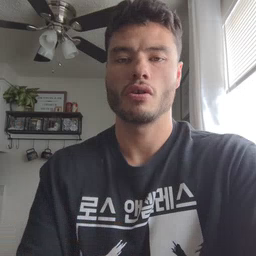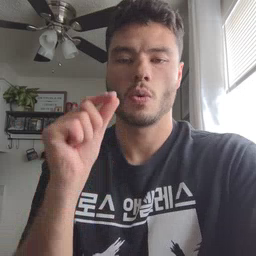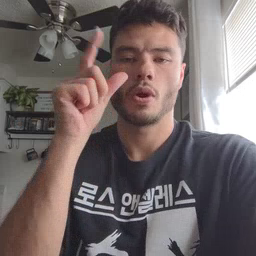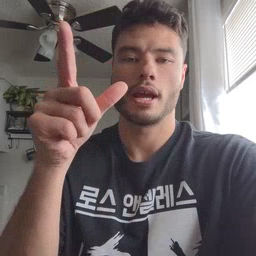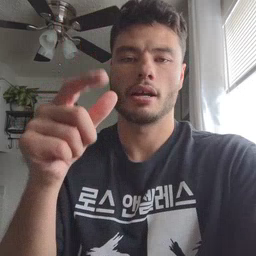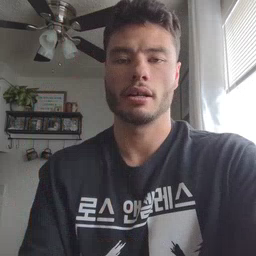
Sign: awake